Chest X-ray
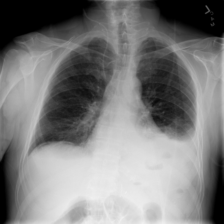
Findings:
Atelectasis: positive
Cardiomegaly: negative
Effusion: positive
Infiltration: negative
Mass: negative
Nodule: negative
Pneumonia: negative
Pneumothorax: negative
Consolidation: negative
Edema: negative
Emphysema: negative
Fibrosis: negative
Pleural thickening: negative
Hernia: negative